Question: Count the number of objects in the diagram.
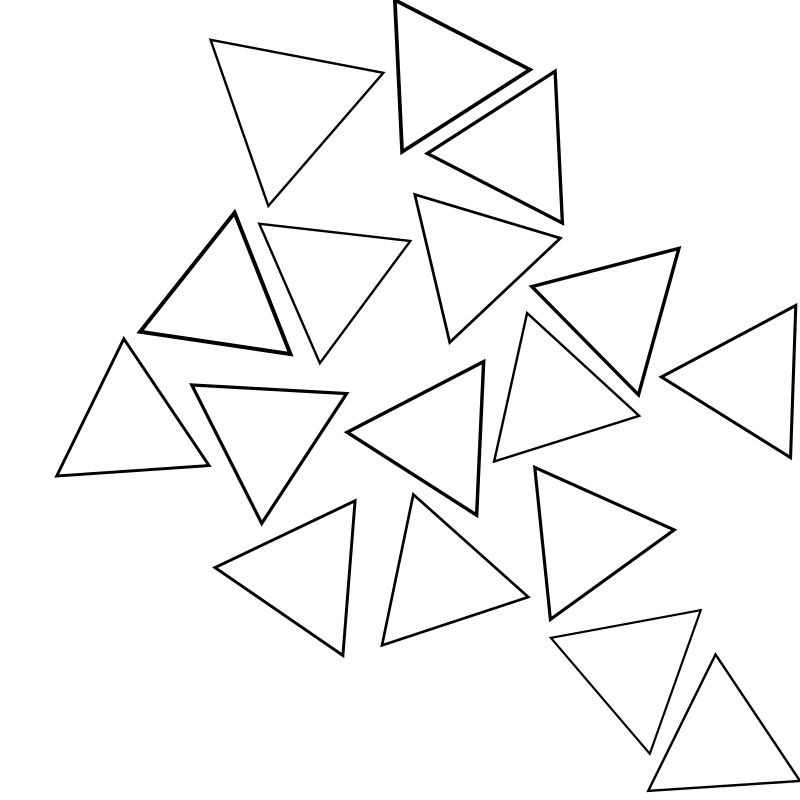
Answer: 17